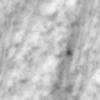
Label: no_change